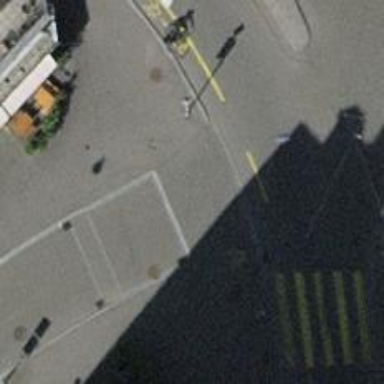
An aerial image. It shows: Unmarked crossing with traffic calming table on the road.